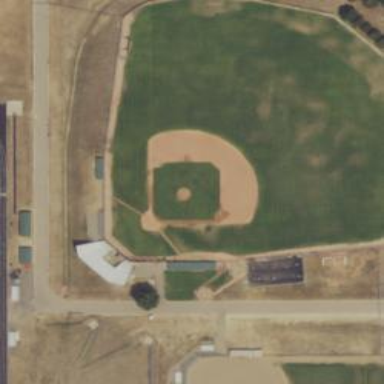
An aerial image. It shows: Baseball pitch for leisure and sports activities.